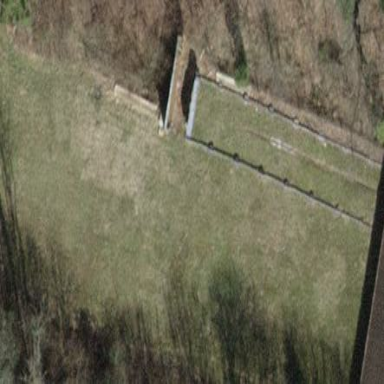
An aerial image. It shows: Shooting range on leisure land pitch.